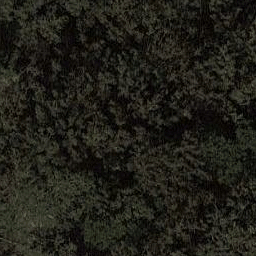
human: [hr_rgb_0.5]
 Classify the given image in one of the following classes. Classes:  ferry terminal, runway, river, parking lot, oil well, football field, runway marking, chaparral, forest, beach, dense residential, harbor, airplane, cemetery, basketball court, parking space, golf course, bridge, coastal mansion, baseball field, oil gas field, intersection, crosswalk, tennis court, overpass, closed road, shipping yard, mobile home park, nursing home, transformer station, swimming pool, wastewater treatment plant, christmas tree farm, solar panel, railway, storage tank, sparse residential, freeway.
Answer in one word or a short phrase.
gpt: forest